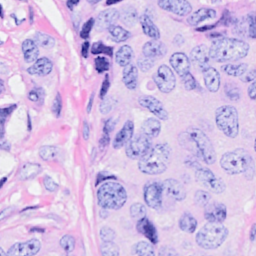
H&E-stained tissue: Breast